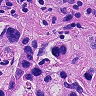
Metastatic tissue present: yes